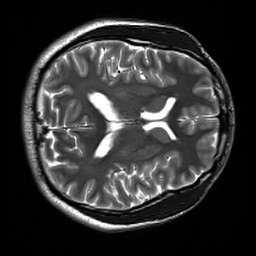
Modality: T2w
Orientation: axial
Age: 32
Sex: male
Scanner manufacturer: siemens
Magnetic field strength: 3 T
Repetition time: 7 s
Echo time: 0.09 s